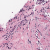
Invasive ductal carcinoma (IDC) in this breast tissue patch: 0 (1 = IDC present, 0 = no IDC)